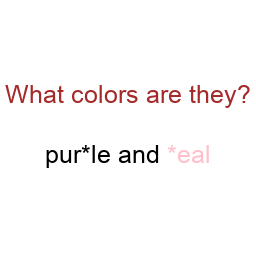
Color: black, pink
Color name shown: purple, teal
Background color: white
Question text color: brown